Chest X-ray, PA view. Patient: 32 years old, sex M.
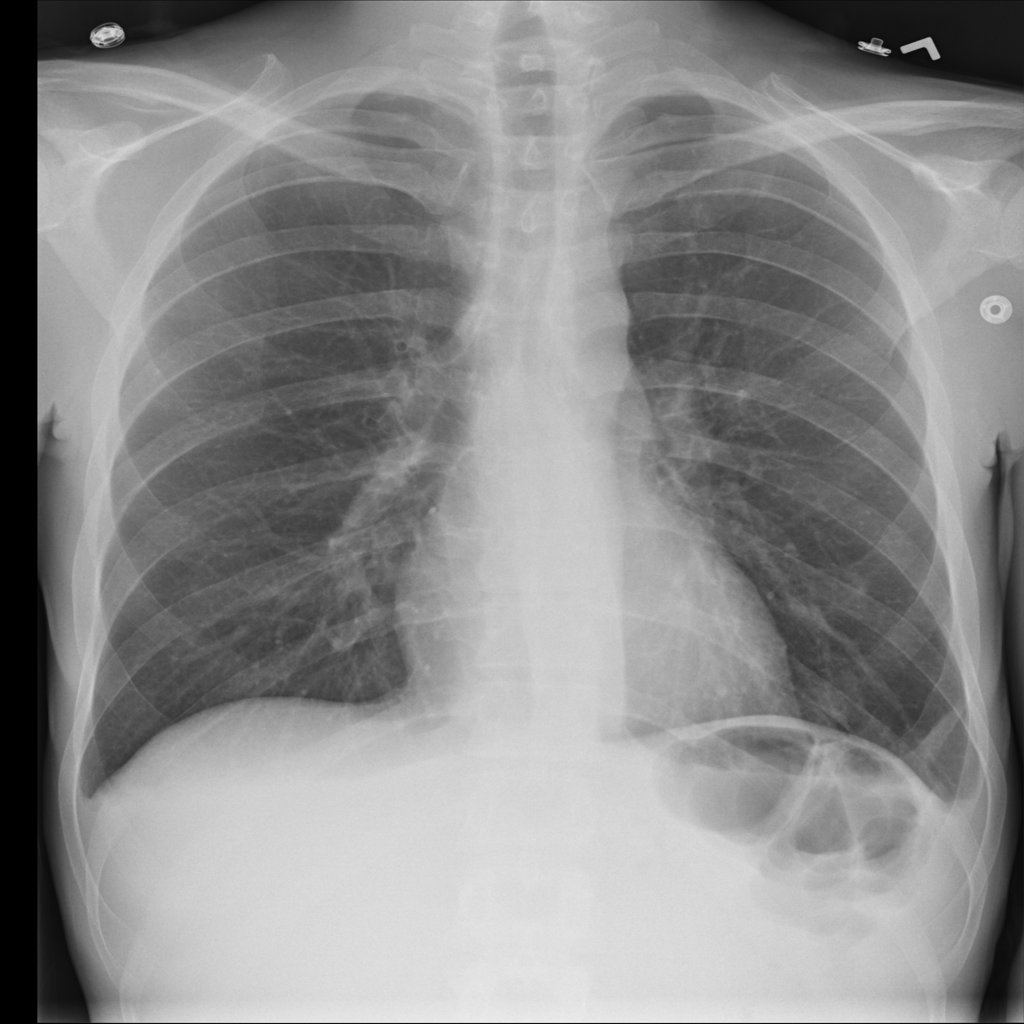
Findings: Consolidation, Effusion